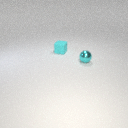
small cyan rubber cube to the left of small cyan metal sphere